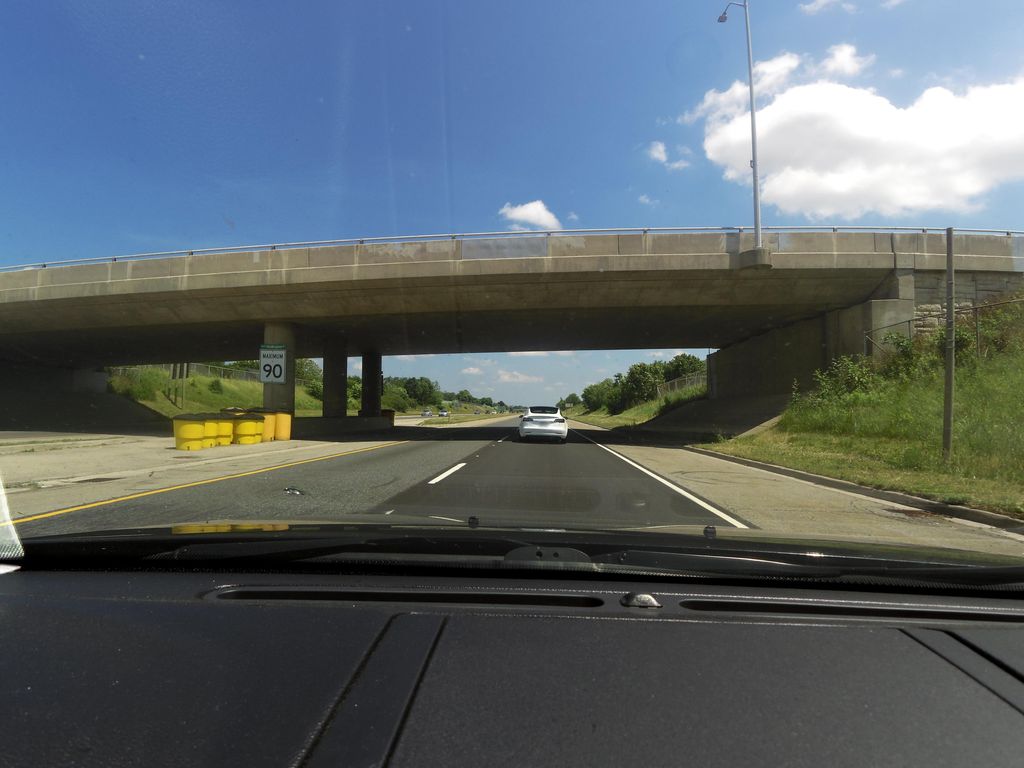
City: hamilton